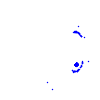
Particle: electron